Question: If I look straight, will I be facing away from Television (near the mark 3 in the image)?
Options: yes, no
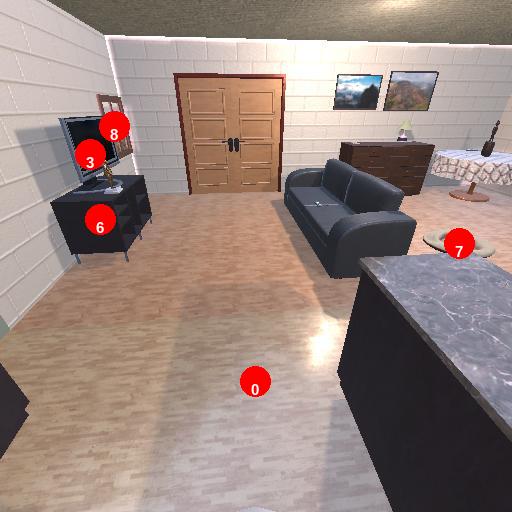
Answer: yes